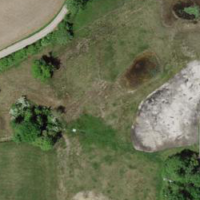
EUNIS habitat code: 25
Species observed at this site:
Cardamine pratensis
Epipactis palustris